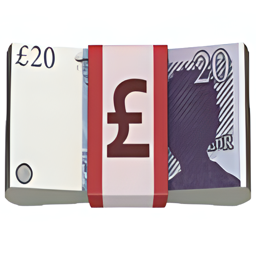
Name: banknote with pound sign
Emoji: 💷
Group: Objects
Sub-group: money